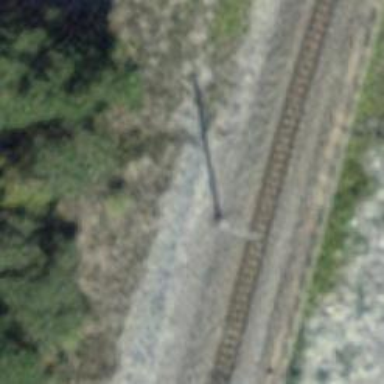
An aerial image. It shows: Catenary mast for power lines.